Field crop: maize
Growth stage: 2
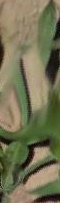
Species: maize